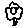
Label: flower